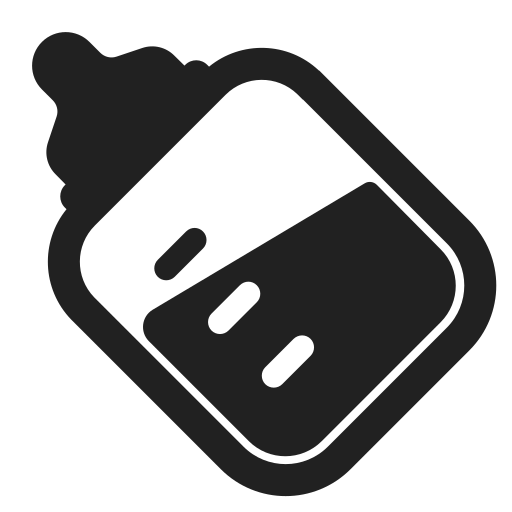
baby bottle high contrast